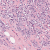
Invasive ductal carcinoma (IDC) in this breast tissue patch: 1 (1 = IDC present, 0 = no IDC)